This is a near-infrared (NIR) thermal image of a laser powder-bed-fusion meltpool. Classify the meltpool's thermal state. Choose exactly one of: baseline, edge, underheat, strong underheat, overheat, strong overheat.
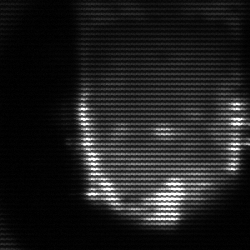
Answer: baseline